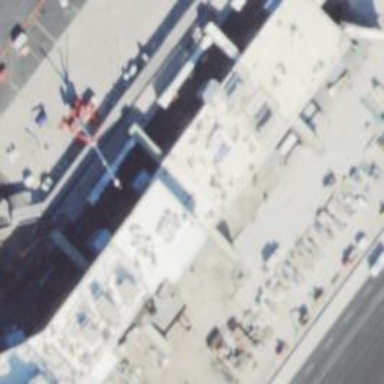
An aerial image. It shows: Airport gate.